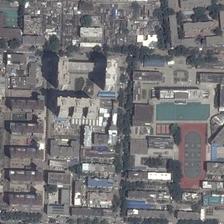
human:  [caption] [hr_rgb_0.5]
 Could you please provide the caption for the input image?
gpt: many buildings and some green trees with a playground is next to a road .

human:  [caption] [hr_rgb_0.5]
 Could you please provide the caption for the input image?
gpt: many different buildings are around a playground .

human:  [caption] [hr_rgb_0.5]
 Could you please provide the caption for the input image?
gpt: a field including several basketball courts and tennis courts stands with some buildings with different styles .

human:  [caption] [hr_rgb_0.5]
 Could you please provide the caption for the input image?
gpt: three badminton fields and many houses beside .

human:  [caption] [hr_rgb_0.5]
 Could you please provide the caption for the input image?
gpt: many houses with a playground next to a street with many cars running on it .